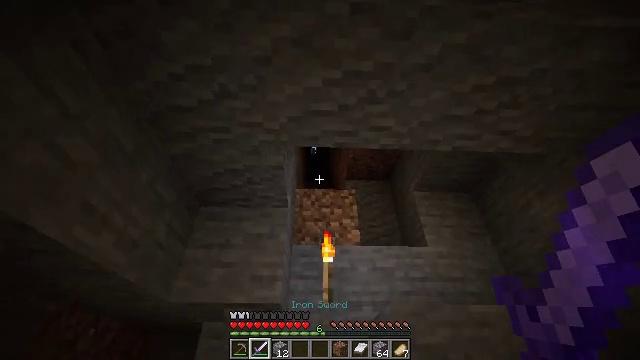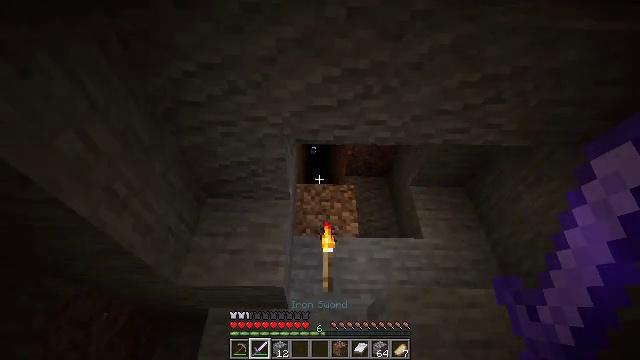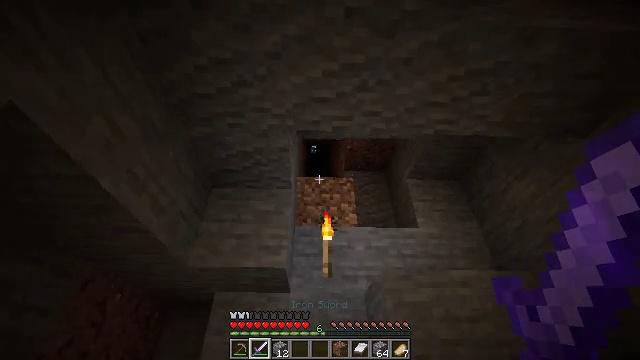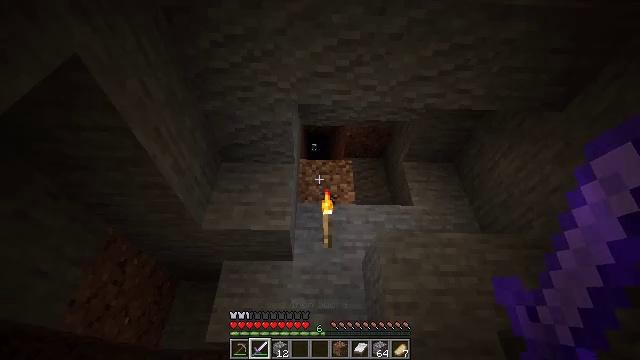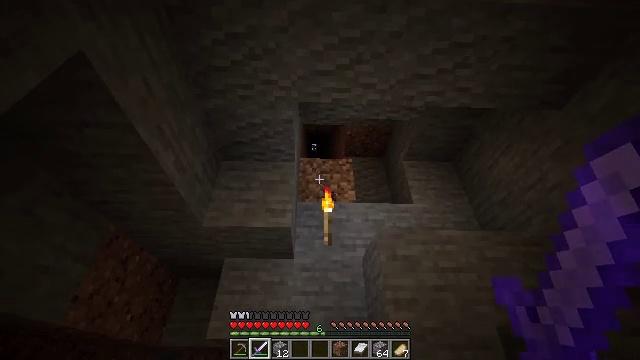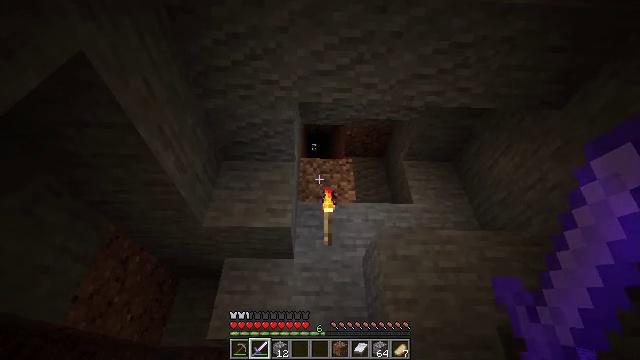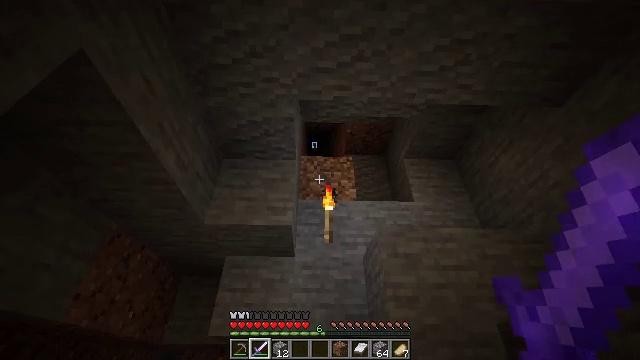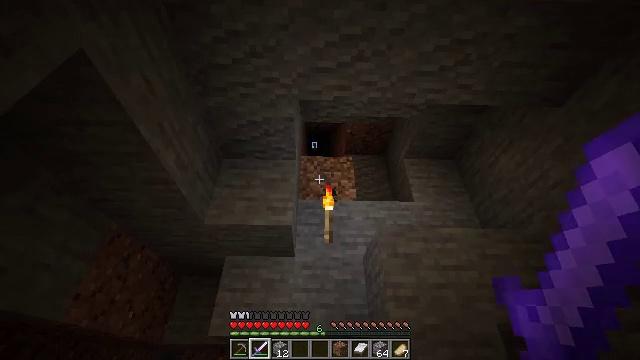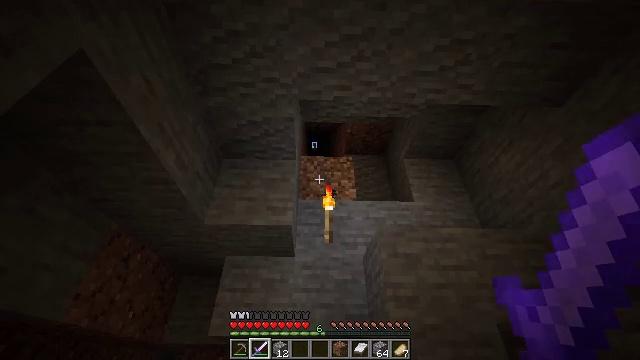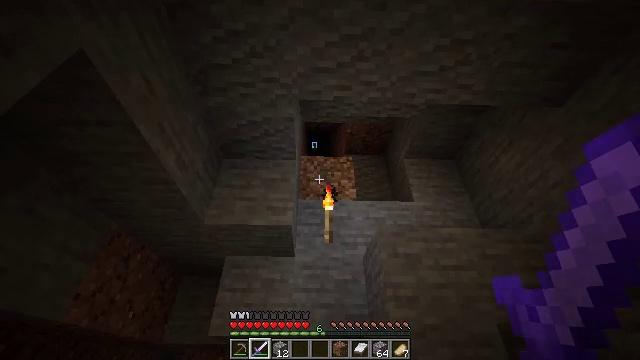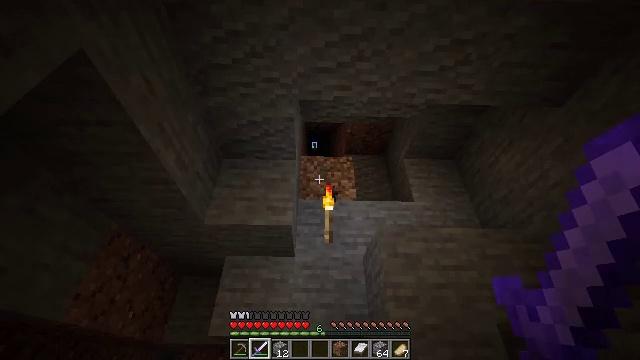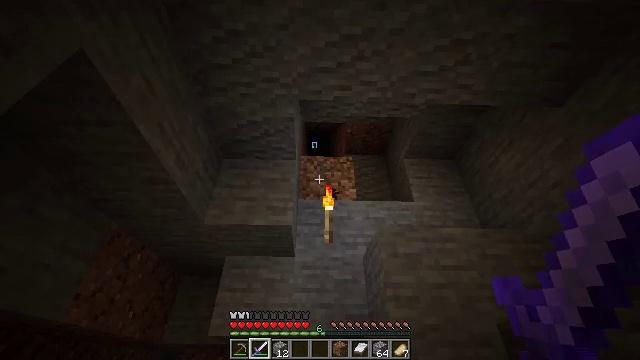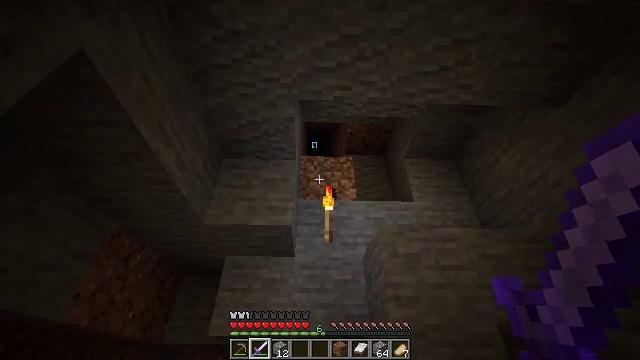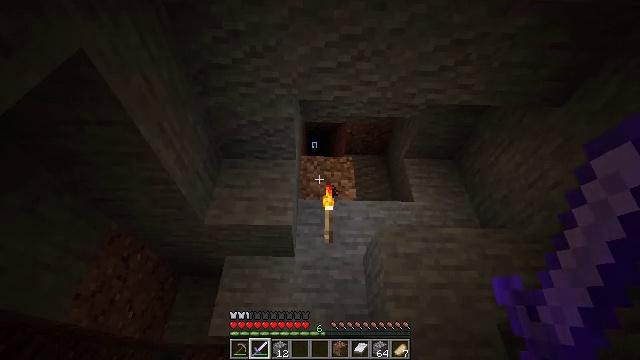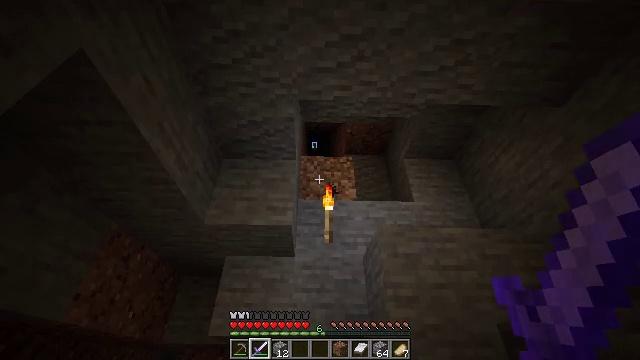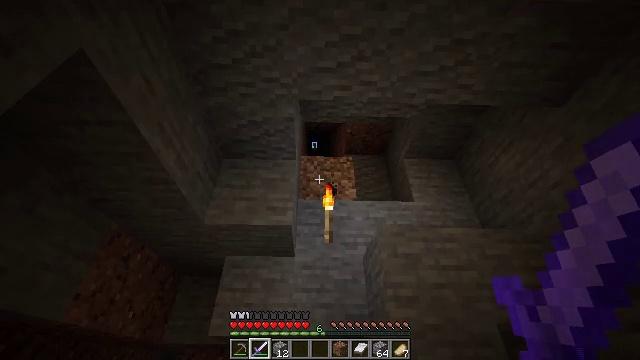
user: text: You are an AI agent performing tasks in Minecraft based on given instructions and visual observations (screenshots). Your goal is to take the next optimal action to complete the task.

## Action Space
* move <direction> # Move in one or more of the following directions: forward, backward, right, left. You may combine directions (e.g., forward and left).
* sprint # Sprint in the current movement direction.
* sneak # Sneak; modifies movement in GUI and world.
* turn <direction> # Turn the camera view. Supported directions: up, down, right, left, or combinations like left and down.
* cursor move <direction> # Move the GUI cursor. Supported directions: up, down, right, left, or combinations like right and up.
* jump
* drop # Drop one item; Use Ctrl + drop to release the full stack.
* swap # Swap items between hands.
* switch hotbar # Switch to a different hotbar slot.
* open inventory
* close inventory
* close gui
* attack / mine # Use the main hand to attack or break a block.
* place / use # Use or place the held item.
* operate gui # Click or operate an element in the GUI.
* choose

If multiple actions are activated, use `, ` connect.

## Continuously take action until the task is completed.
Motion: motion action
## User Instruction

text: Break soul soil to pick it up.
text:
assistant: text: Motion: no_op
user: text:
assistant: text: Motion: no_op
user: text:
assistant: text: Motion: no_op
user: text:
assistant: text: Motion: no_op
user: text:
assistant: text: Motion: no_op
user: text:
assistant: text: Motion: no_op
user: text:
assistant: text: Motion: no_op
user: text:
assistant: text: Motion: no_op
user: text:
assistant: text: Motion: no_op
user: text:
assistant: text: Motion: no_op
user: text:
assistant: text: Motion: no_op
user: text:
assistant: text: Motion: no_op
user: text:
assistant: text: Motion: no_op
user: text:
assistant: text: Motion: no_op
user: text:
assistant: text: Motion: no_op
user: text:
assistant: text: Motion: no_op
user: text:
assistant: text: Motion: no_op
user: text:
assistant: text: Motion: no_op
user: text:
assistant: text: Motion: no_op
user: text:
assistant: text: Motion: move right
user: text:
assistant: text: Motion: move right
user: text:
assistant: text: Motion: move right
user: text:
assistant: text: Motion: no_op
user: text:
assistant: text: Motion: no_op
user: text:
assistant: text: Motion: no_op
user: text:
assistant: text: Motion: no_op
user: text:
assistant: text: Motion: no_op
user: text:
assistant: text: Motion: no_op
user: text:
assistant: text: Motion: no_op
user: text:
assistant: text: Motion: no_op